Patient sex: M
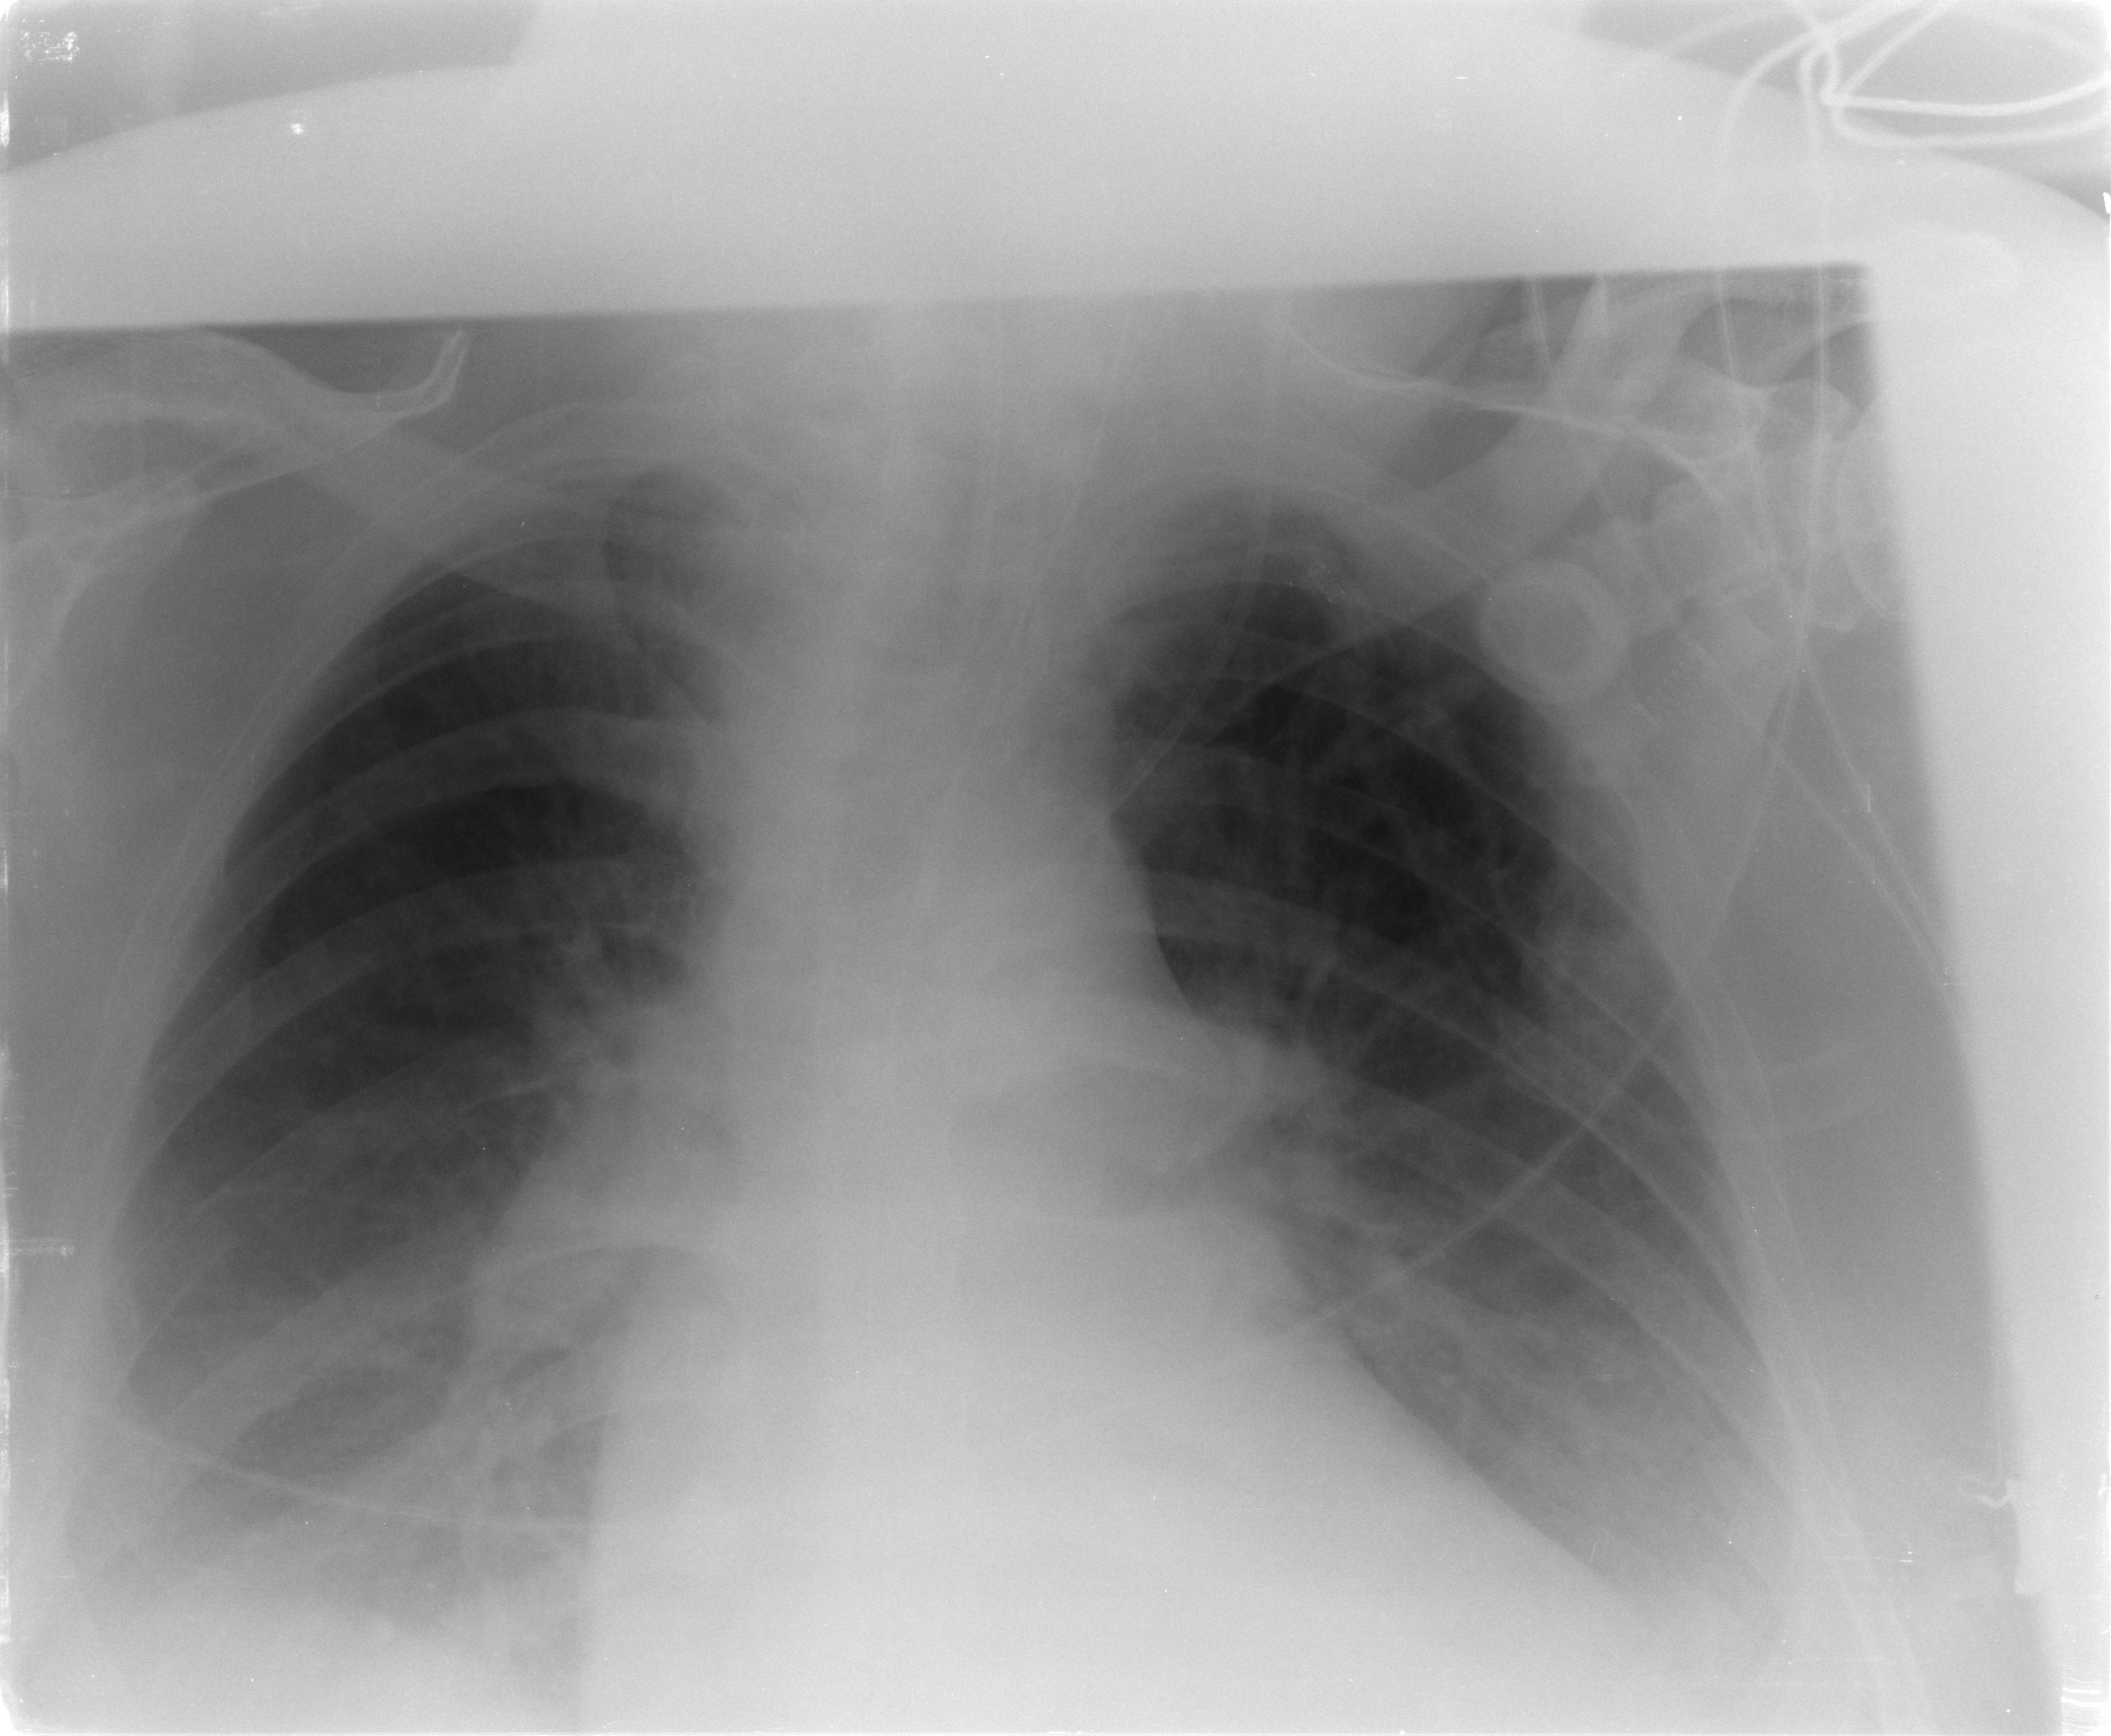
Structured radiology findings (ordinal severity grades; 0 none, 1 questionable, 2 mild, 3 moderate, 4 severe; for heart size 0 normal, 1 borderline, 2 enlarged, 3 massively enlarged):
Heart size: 1
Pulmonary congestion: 0
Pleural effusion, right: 2
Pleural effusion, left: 2
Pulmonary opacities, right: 0
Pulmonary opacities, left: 0
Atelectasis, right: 0
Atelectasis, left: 0